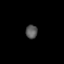
Tissue: prostate
Cell type: T cells
Senescence score: 0.7808
Nuclear area (px): 157
Mean DAPI intensity: 87.955